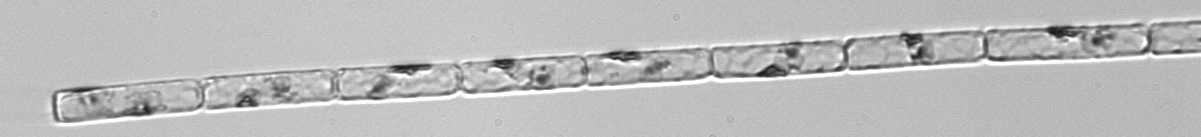
Label: Guinardia_delicatula